【题型】解答题　【知识点】解析几何　【难度】easy
已知$A(-3, 4)$，$B(3, 2)$，过点$P(1, 0)$的直线$l$\\与线段$AB$有公共点.\\
（1）求$l$的倾斜角 $\alpha$的取值范围；\\
（2）求$l$的斜率$k$的取值范围.\\
【解答】
\noindent \textbf{【答案】} （1） $\dfrac{\pi}{4} \leq \alpha \leq \dfrac{3\pi}{4}$ \quad （2） $k \leq -1$ 或 $k \geq 1$

\vspace{1em}
\noindent \textbf{【分析】} （1）由题意画出图形，求出$P$与线段$AB$端点连线的倾斜角范围得出答案；\\
（2）由斜率是倾斜角的正切值即可得到$l$的斜率$k$的取值范围.\\

\noindent （1）\\
如图，当直线$l$过$B$时设直线$l$的倾斜角为 $\alpha$ ($0 \leq \alpha < \pi$)，\\
则$\tan \alpha = \dfrac{2-0}{3-1}=1$， $\alpha = \dfrac{\pi}{4}$，\\
当直线$l$过$A$时设直线$l$的倾斜角为 $\beta$ ($0 \leq \beta < \pi$)，\\
则$\tan \beta = \dfrac{4-0}{-3-1}=-1$， $\beta = \dfrac{3\pi}{4}$，\\
$\therefore$要使直线$l$与线段$AB$有公共点，则直线$l$的倾斜角 $\alpha$的取值范围是 $\dfrac{\pi}{4} \leq \alpha \leq \dfrac{3\pi}{4}$;\\

\noindent （2）\\
由$\dfrac{\pi}{4} \leq \alpha \leq \dfrac{3\pi}{4}$，可得$\tan \alpha \leq -1$或$\tan \alpha \geq 1$，\\
$\therefore$直线$l$的斜率的取值范围是$k \leq -1$或$k \geq 1$.\\

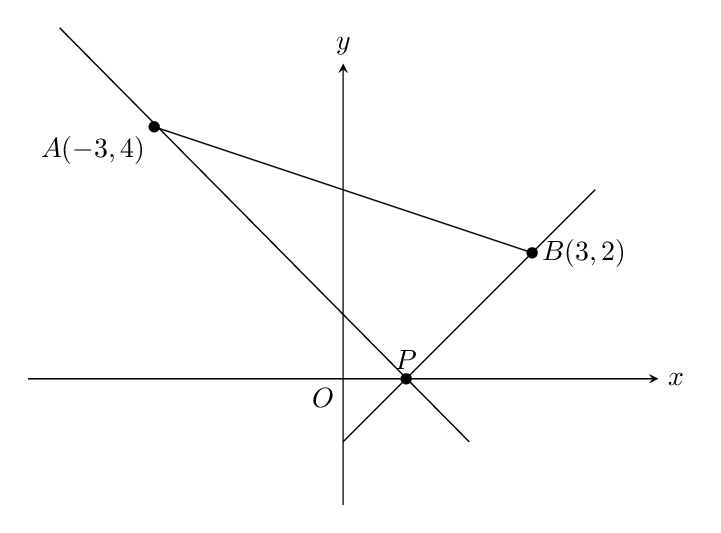